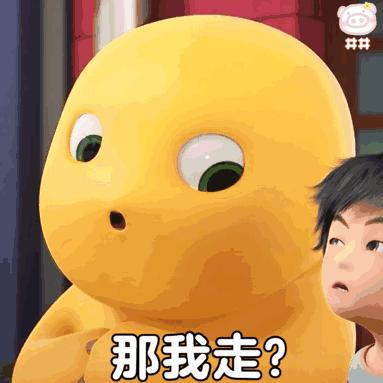
Label: nailong